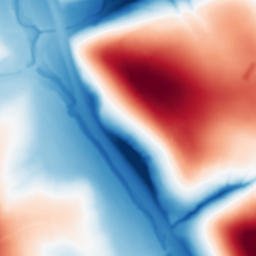
Category: multiscale
Decomposition family: dog_multiscale
Decomposition parameters: sigma_ratio: 2
n_scales: 6
base_sigma: 1
Upsampling method: bilinear
Upsampling parameters: scale: 4
Upsampling scale: 4